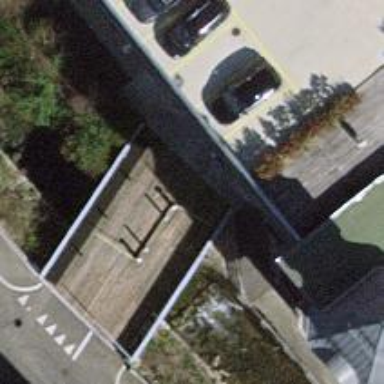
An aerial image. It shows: Parking entrance.